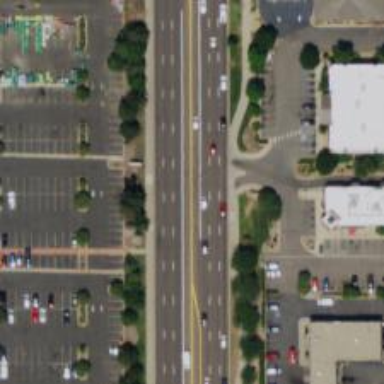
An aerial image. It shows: Primary highway with separate asphalt sidewalks.